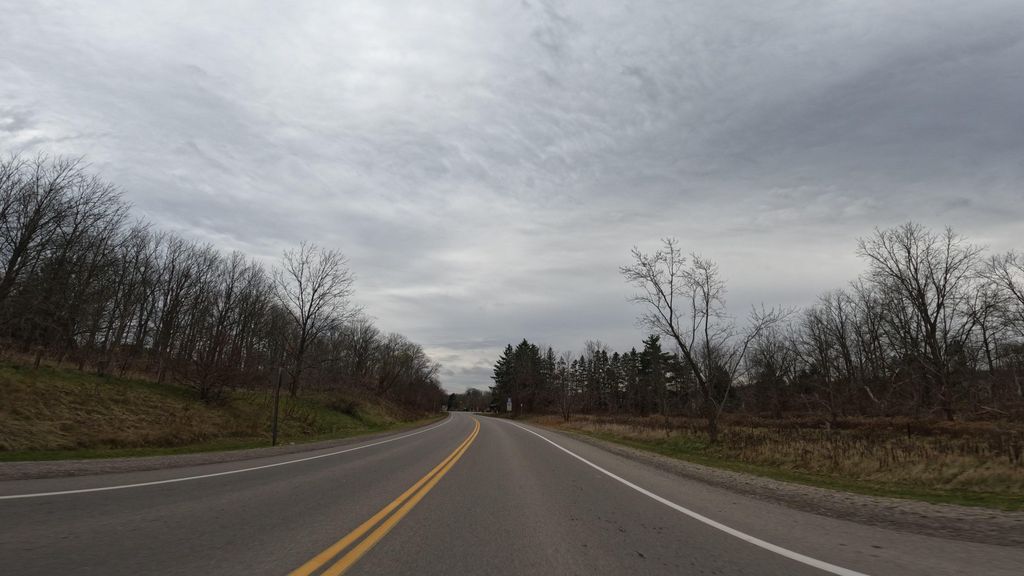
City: hamilton